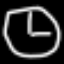
Label: clock